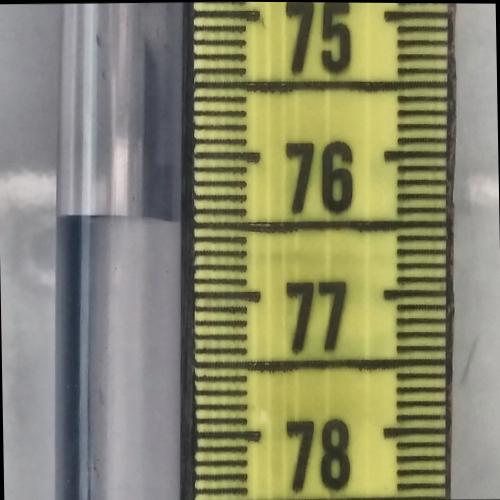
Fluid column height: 76.5 cm